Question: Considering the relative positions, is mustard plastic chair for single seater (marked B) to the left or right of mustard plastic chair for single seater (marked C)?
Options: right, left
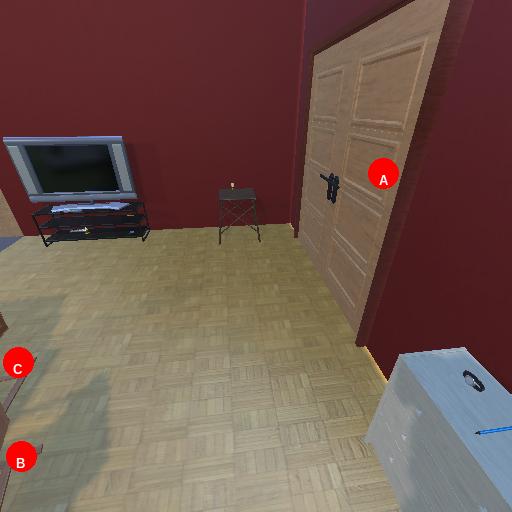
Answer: right